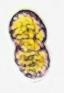
Label: Margalefidinium